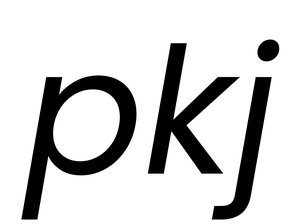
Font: Poppins-Italic